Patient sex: F
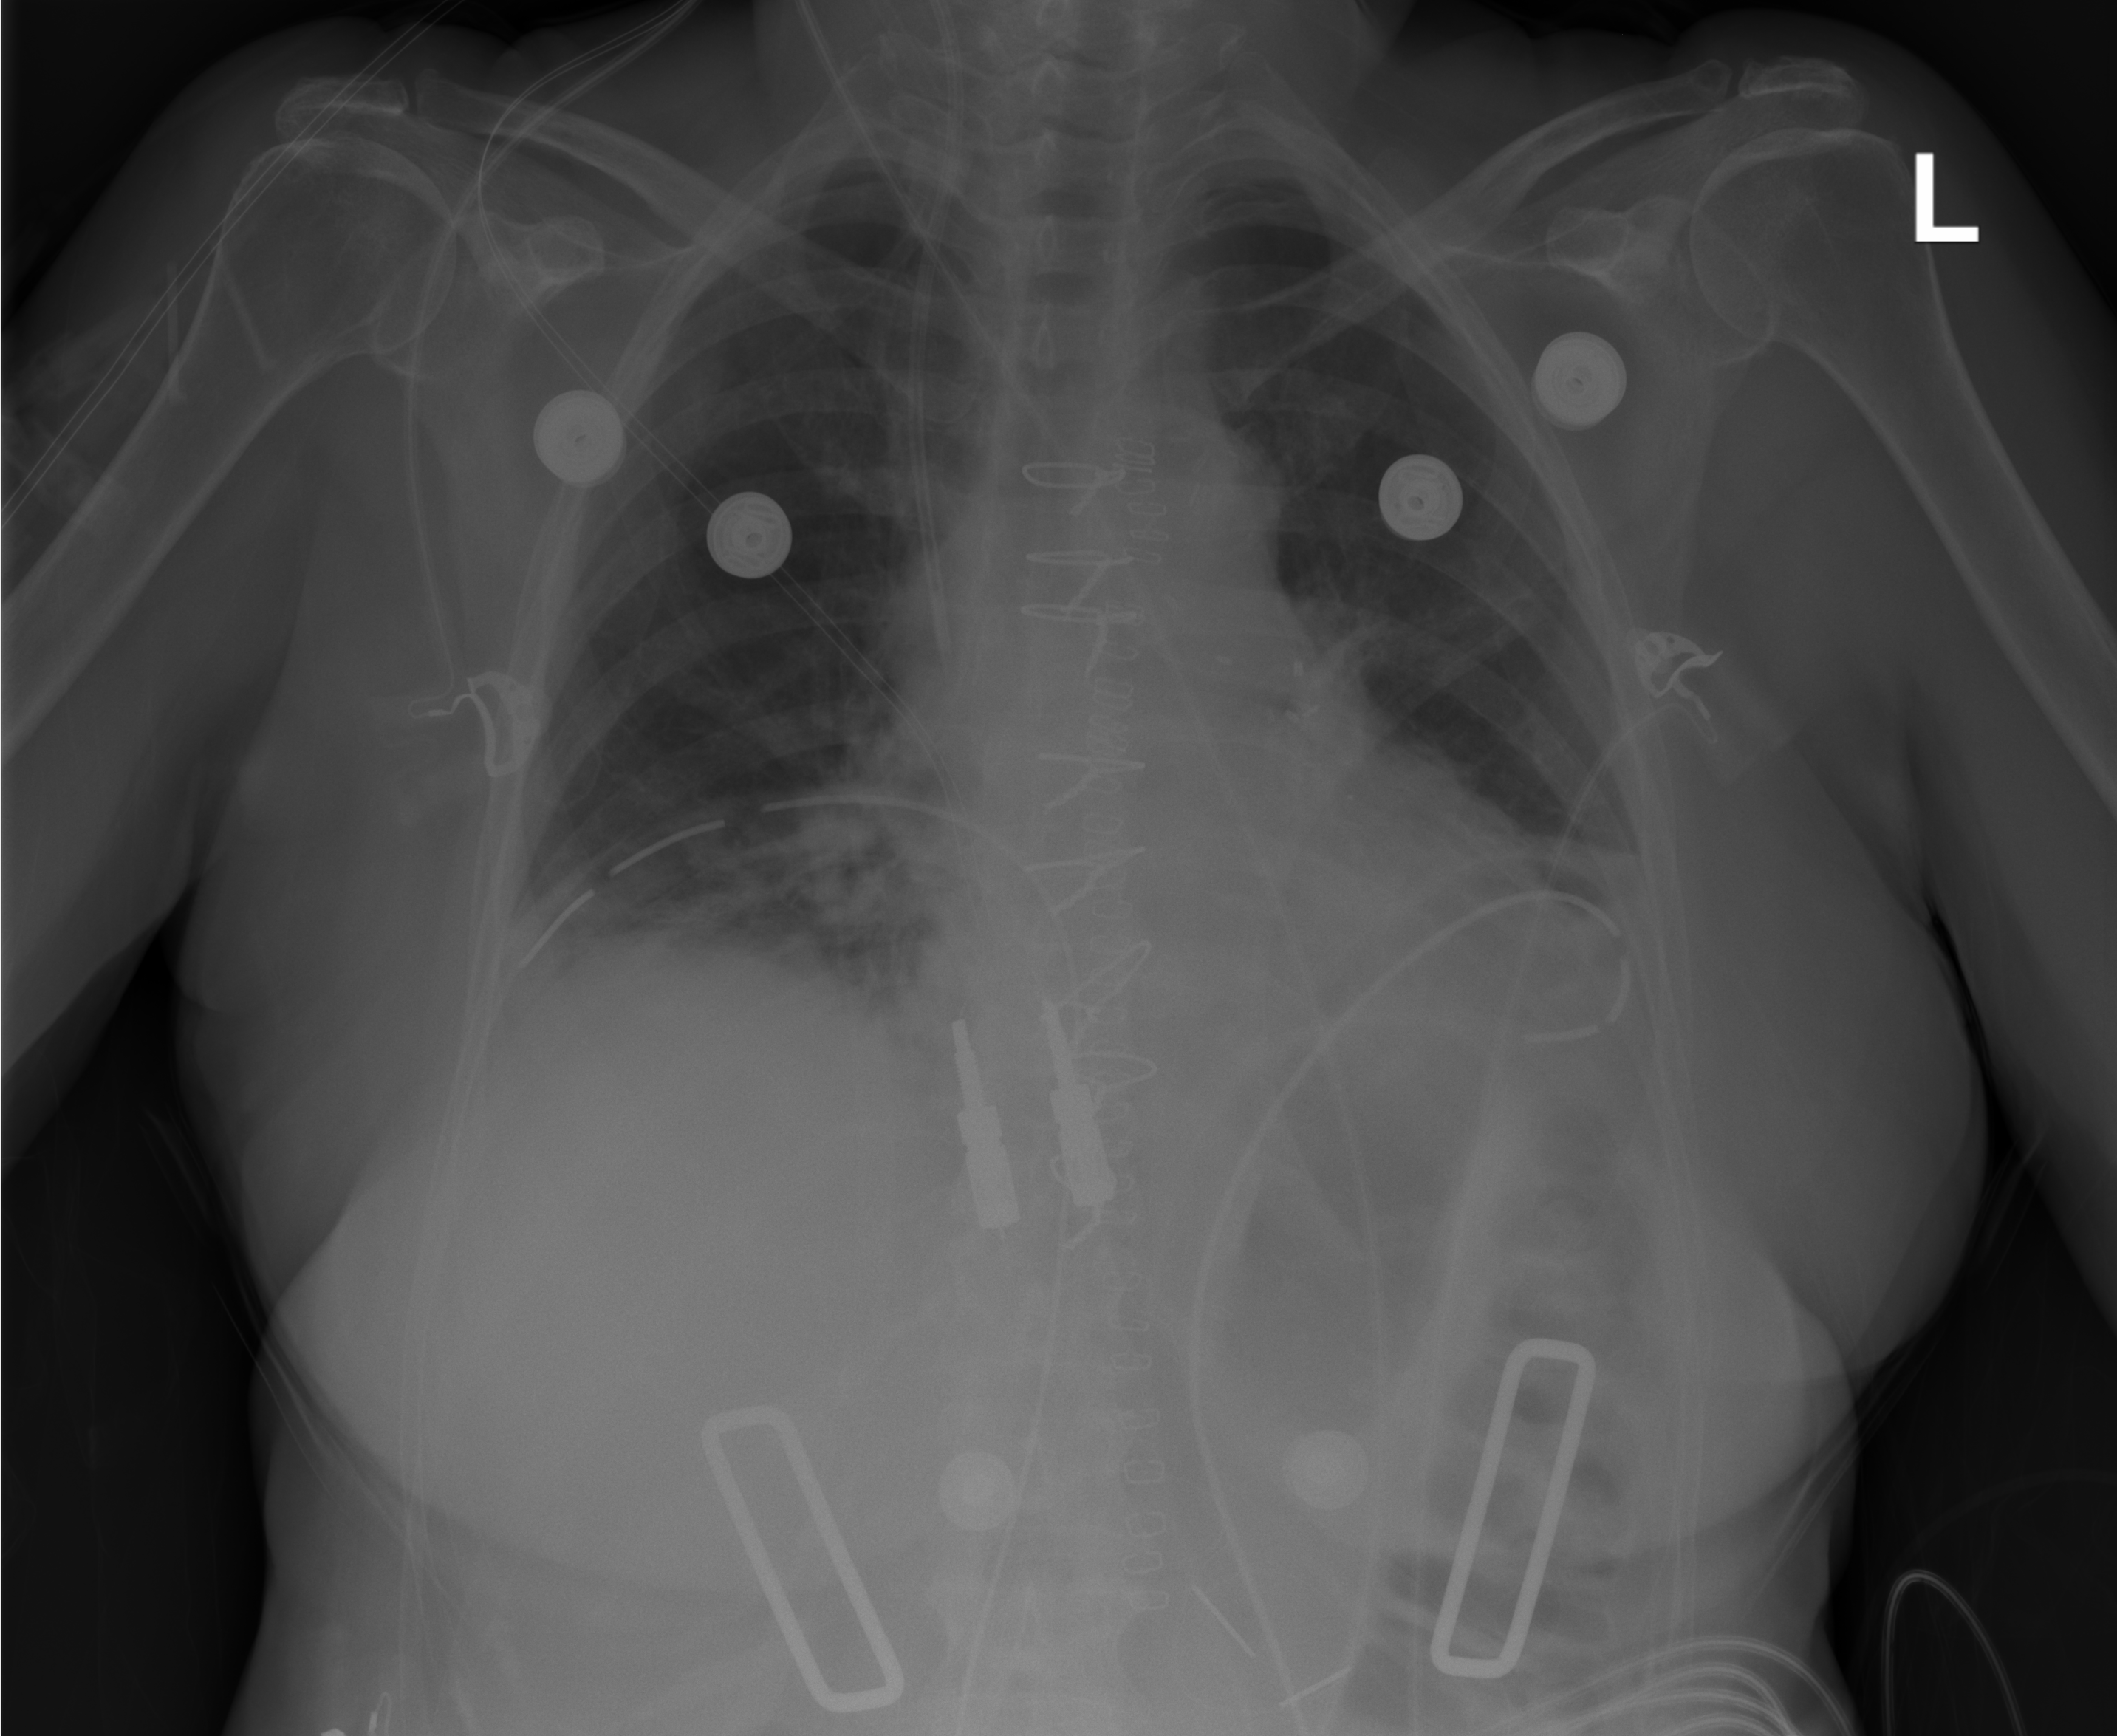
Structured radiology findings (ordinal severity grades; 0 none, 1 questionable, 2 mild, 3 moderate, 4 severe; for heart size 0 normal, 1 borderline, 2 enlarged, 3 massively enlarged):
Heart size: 1
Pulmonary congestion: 0
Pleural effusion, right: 1
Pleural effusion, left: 2
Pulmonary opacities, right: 2
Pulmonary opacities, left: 0
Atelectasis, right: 1
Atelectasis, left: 2